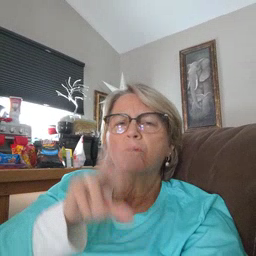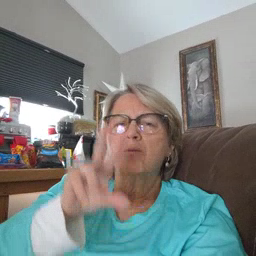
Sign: frenchfries